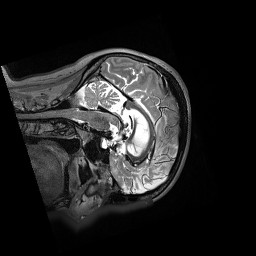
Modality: T2w
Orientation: sagittal
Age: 58
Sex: male